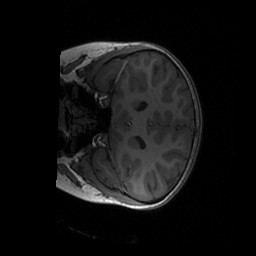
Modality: T1w
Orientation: coronal
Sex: female
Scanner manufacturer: siemens
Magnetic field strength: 3 T
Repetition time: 1.9 s
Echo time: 0.00243 s